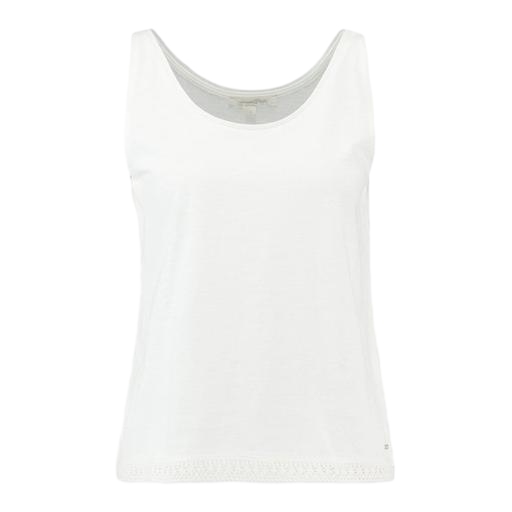
white pure tank top, white jersey tank top, white tank top, white background